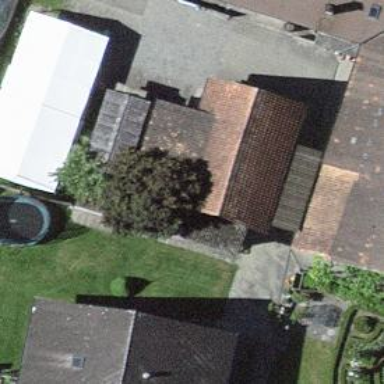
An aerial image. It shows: Barn.